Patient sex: M
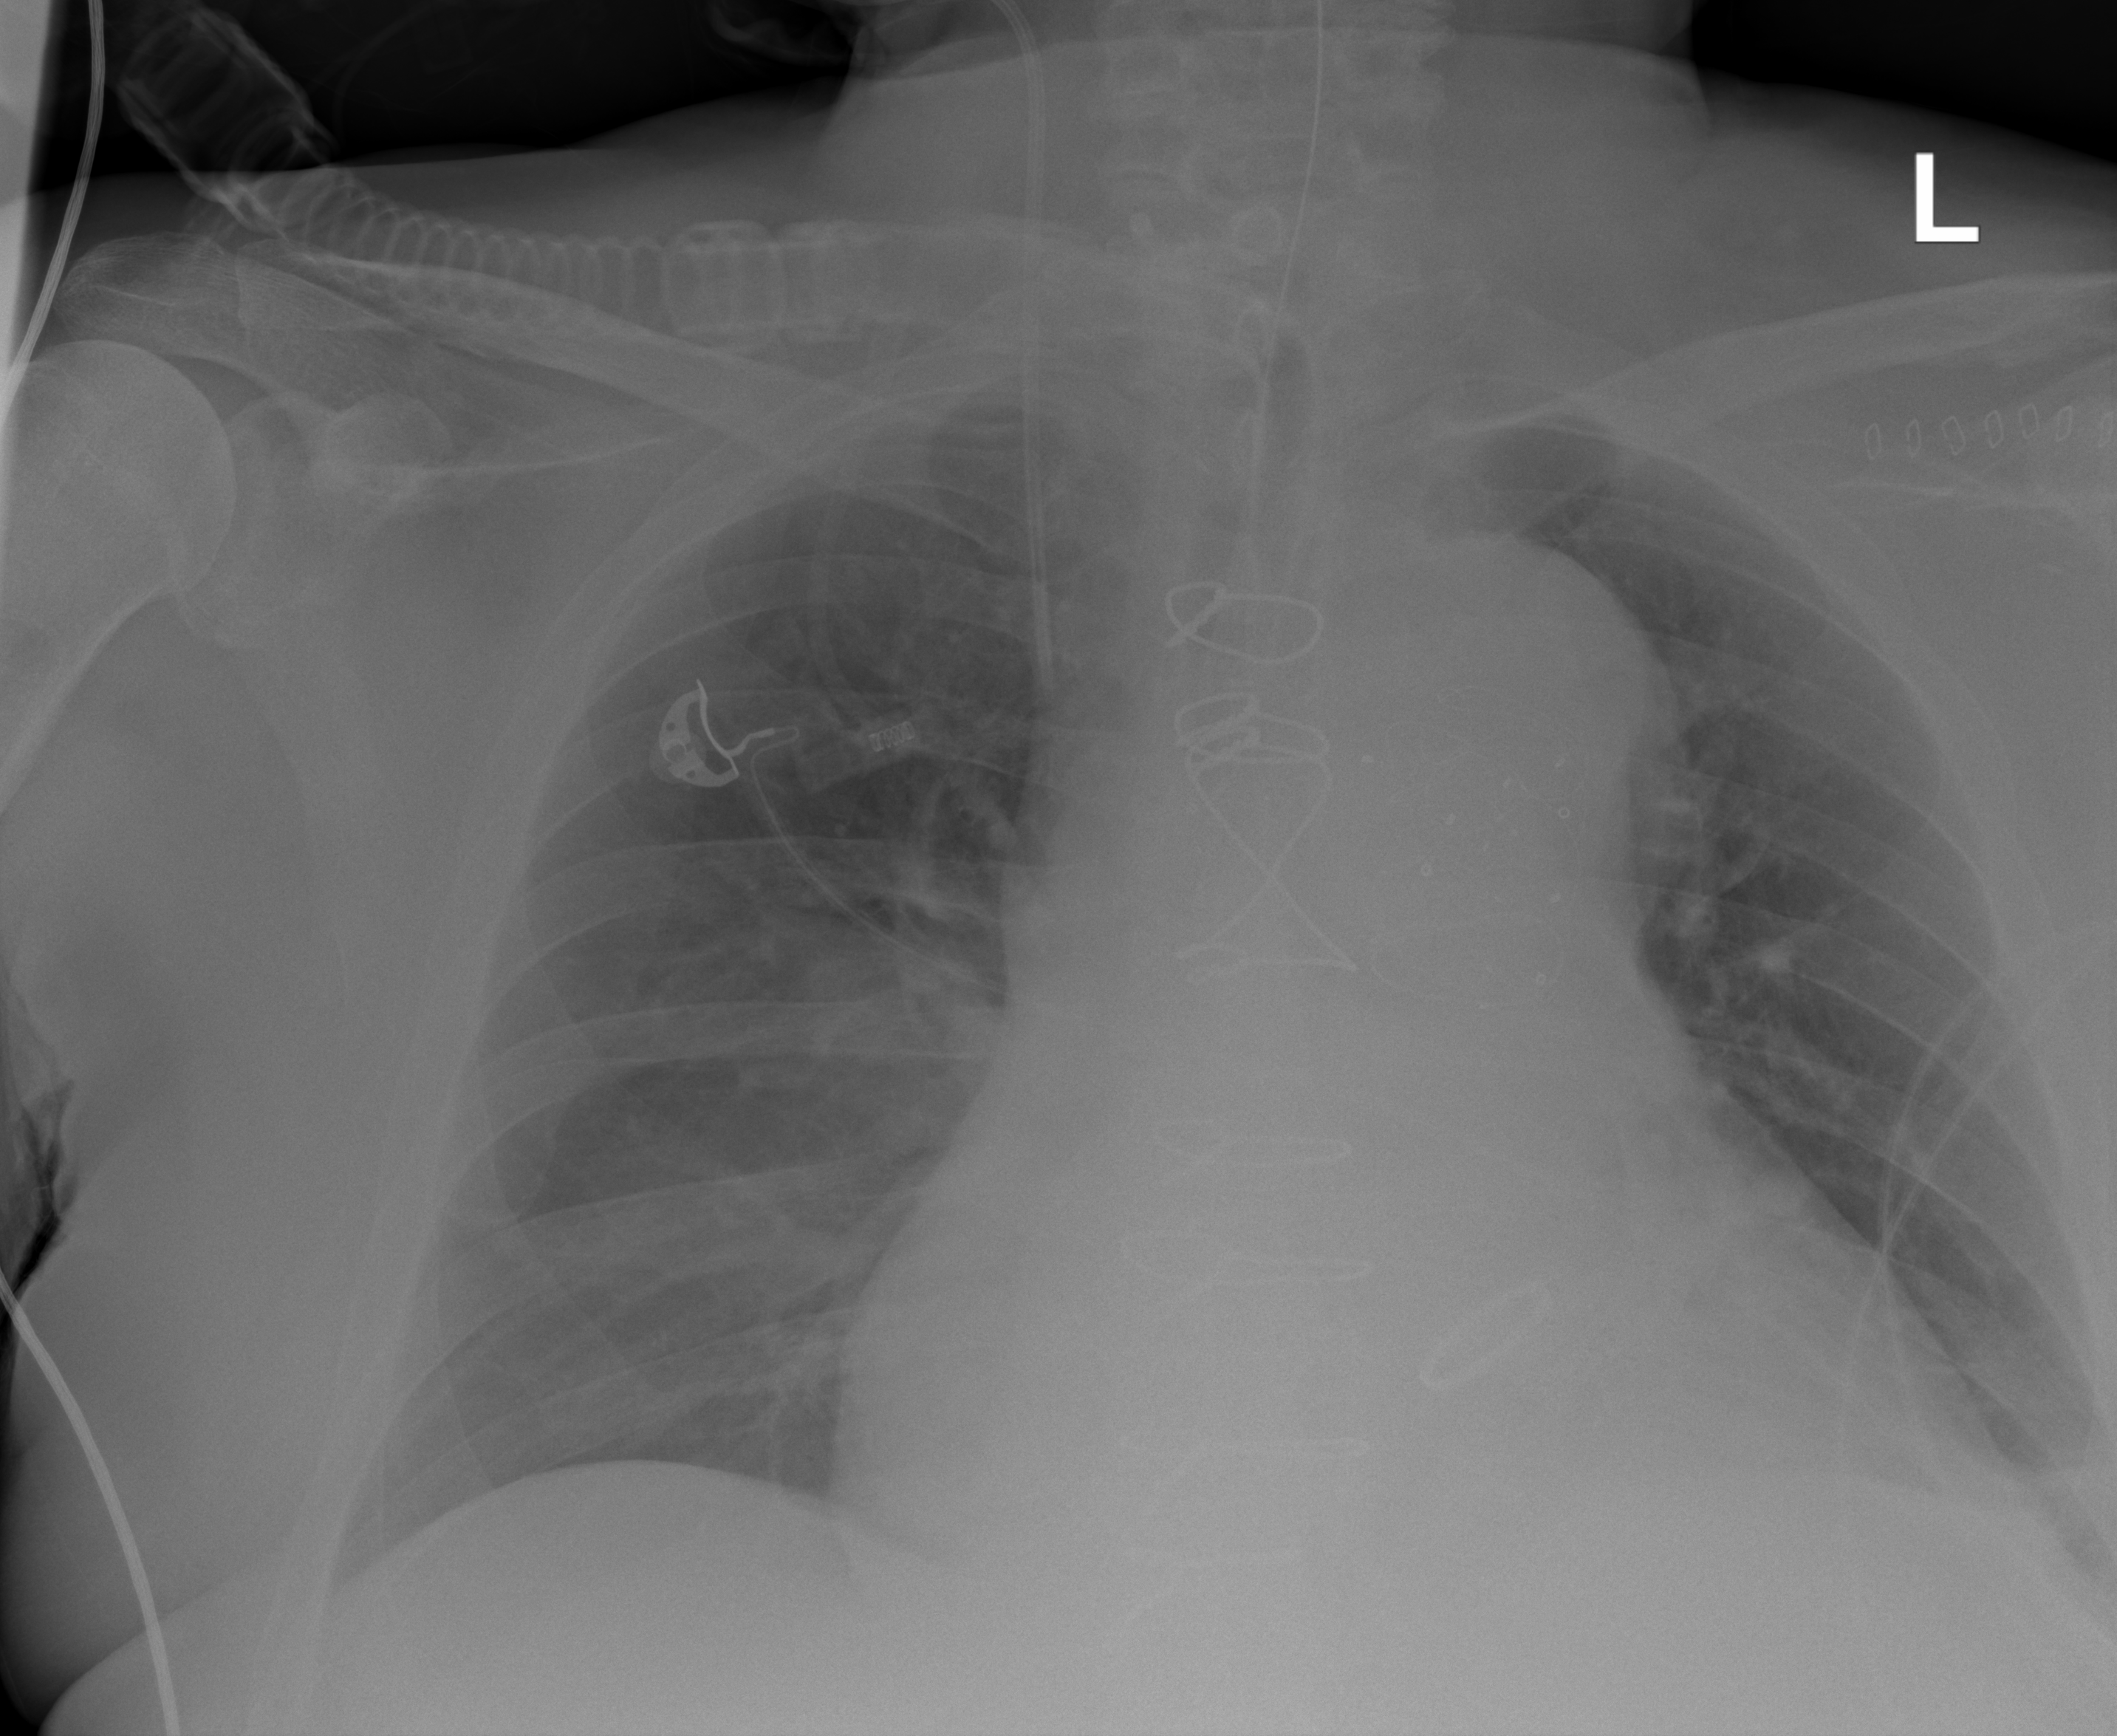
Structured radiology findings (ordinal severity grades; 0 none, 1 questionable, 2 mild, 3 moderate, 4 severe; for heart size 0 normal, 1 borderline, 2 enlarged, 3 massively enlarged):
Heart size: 3
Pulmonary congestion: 2
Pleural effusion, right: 2
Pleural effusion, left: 2
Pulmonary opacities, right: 0
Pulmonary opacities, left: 1
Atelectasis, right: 2
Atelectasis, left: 2